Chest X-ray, PA view. Patient: 50 years old, sex M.
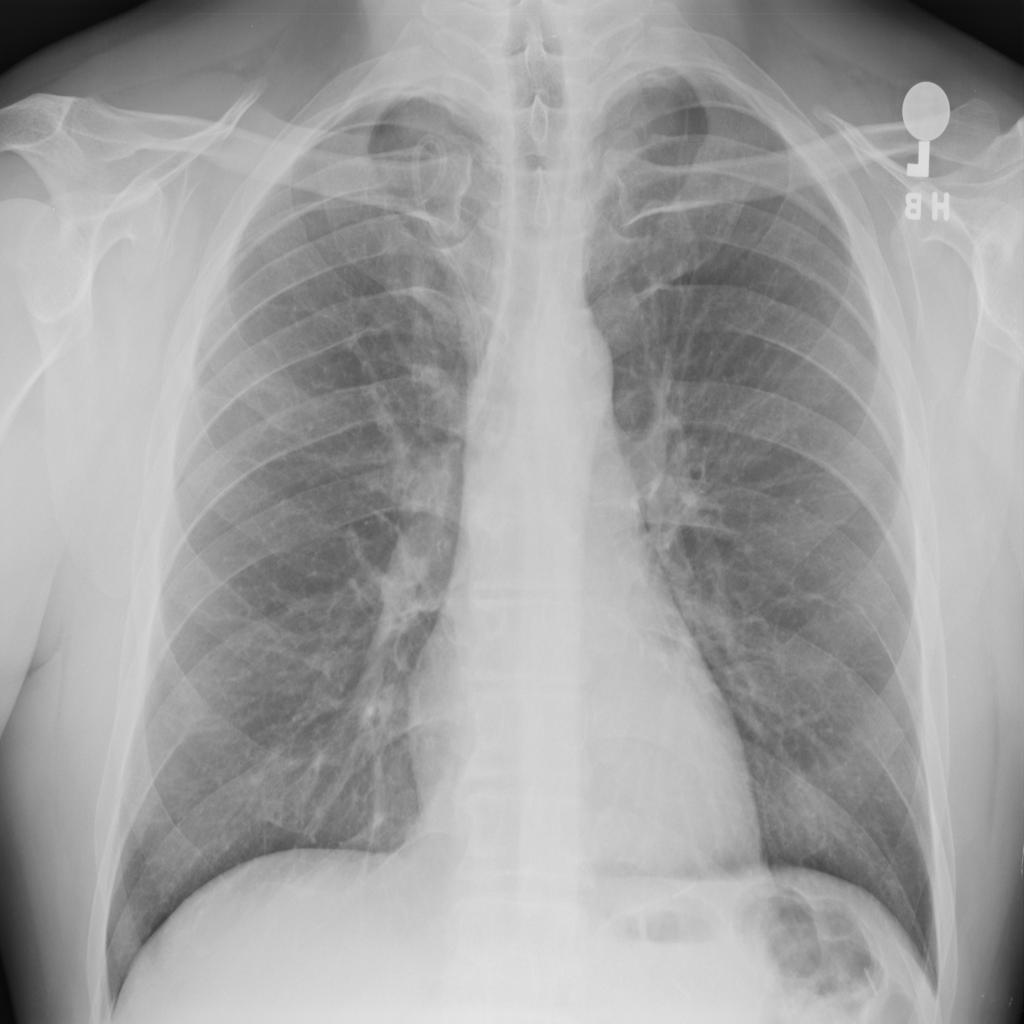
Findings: No Finding